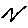
Label: zigzag